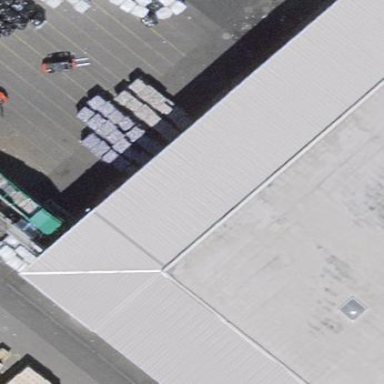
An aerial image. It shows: View of roof of building.